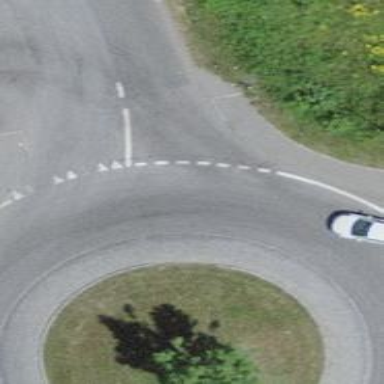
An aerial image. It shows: Unmarked crossing on footway with traffic calming table.